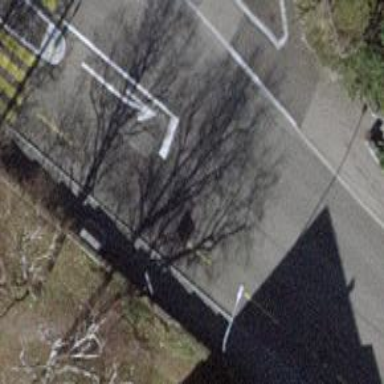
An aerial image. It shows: Secondary road with asphalt surface. Both sides have sidewalks and trolley wires are installed overhead.